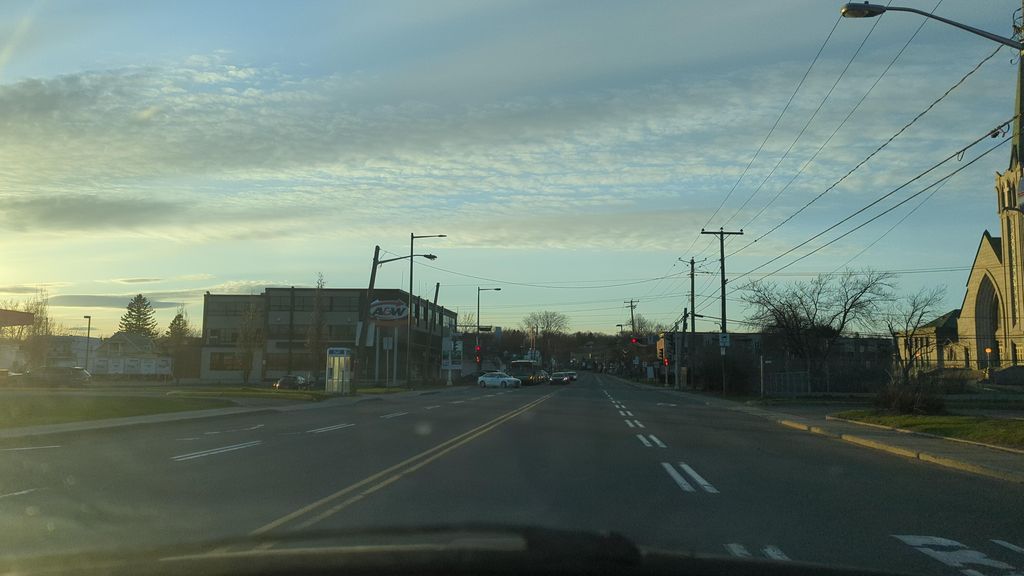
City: quebec_city